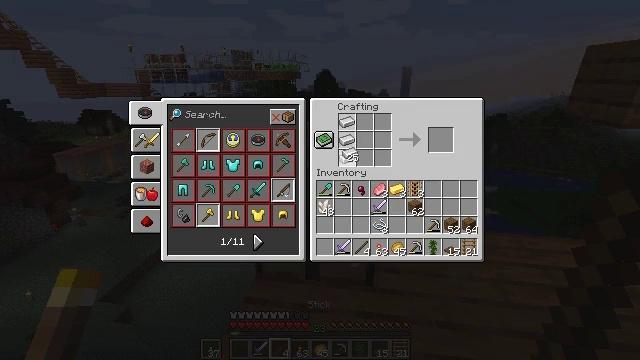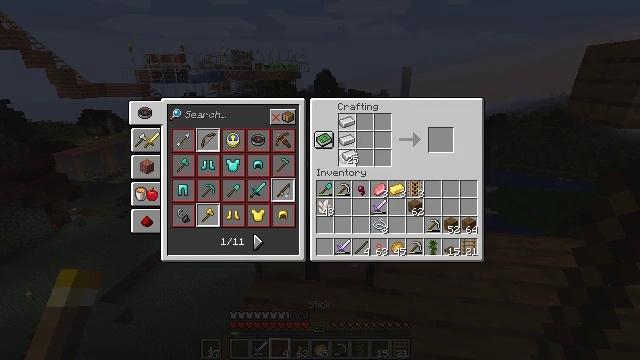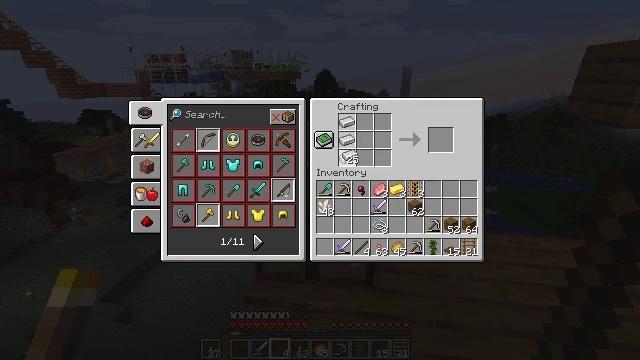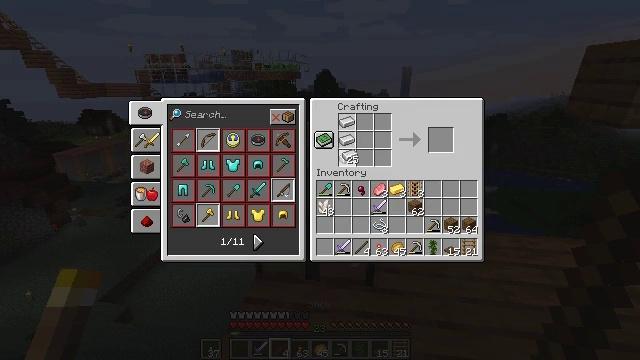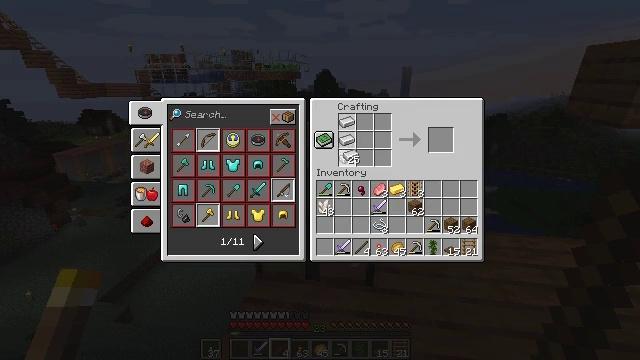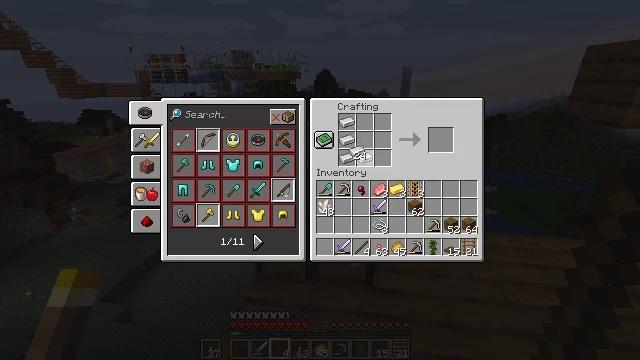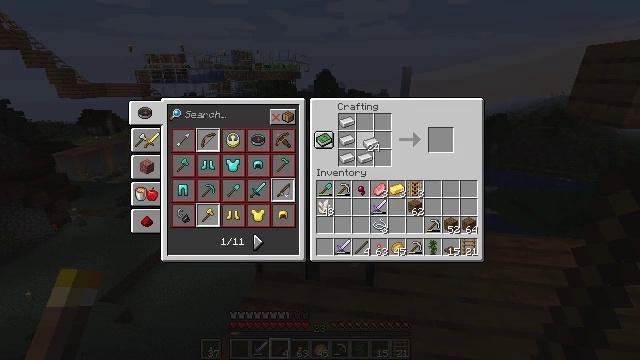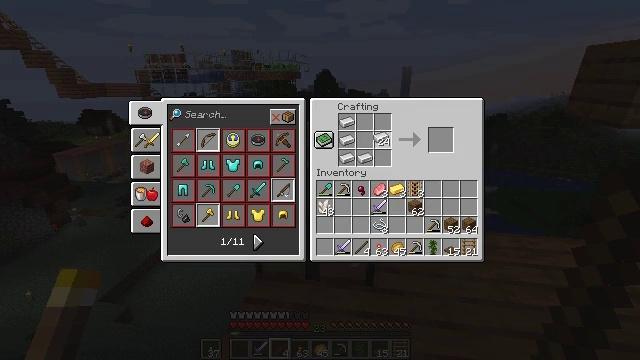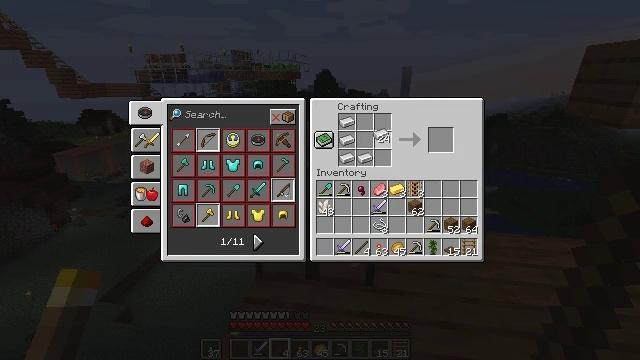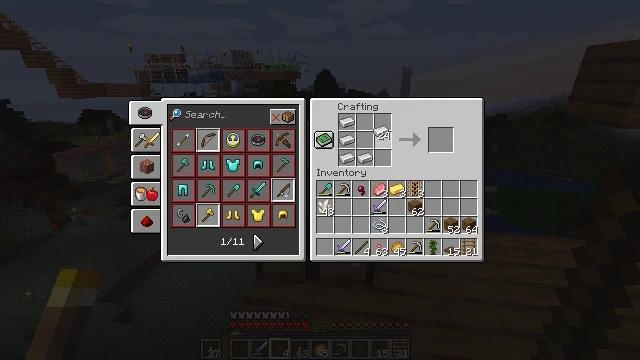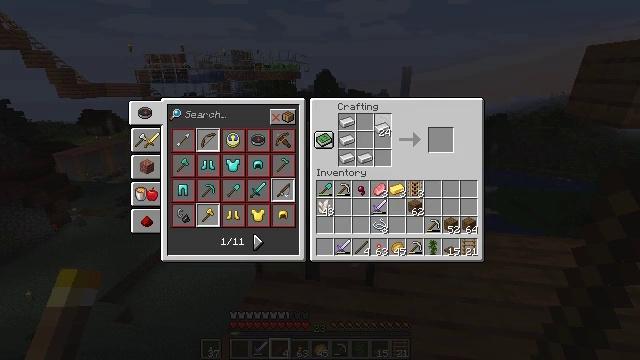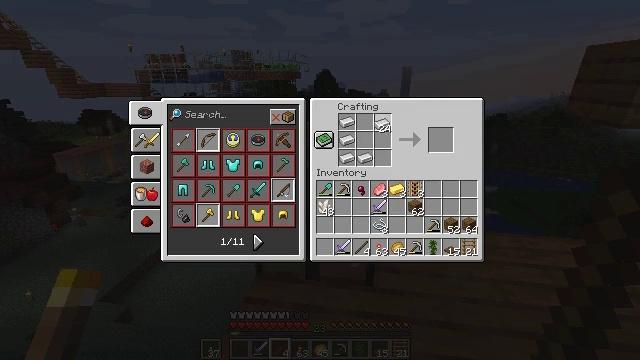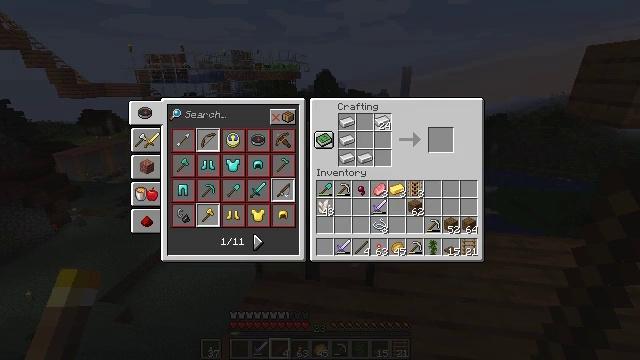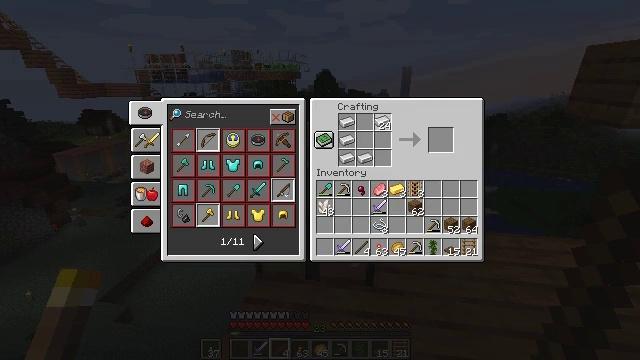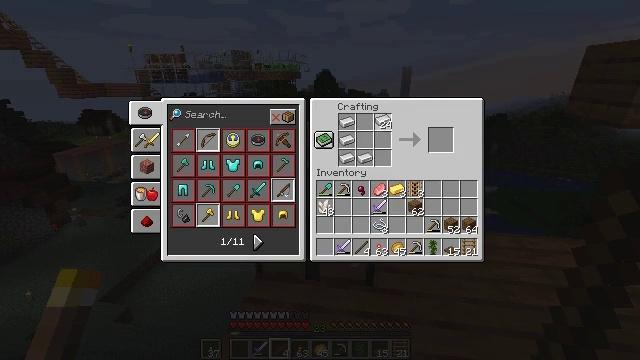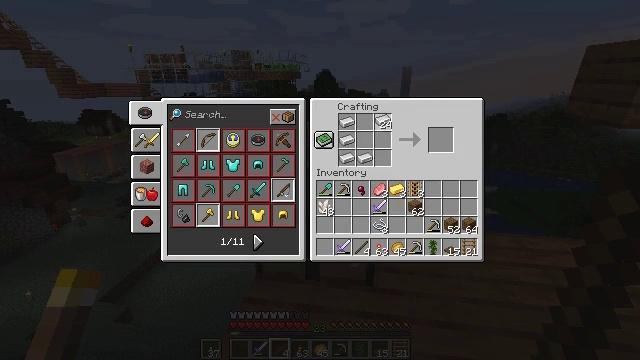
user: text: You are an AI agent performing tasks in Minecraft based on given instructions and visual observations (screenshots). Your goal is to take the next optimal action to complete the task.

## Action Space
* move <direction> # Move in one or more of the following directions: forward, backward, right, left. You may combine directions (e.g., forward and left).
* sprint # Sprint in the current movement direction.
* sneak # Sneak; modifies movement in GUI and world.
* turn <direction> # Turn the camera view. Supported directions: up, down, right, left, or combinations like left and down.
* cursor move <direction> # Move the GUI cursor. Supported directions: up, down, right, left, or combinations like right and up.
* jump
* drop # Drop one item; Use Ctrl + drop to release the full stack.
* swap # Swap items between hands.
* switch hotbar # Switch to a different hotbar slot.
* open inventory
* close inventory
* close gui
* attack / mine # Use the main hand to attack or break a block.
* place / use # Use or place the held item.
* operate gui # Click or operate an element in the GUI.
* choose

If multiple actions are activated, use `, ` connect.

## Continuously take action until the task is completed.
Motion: motion action
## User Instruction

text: Craft rails with iron ingots and a stick.
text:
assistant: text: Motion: choose
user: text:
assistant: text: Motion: choose
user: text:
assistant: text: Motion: choose
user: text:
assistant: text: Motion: choose
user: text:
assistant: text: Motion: no_op
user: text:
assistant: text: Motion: cursor move right and up
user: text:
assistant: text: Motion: cursor move right
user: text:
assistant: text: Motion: no_op
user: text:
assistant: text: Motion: no_op
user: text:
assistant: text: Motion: no_op
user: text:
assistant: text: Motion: no_op
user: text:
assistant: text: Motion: no_op
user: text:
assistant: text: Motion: no_op
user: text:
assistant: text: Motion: no_op
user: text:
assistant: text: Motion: no_op
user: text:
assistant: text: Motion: no_op
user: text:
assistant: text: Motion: choose
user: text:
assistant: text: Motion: choose
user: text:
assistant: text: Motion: cursor move down, choose
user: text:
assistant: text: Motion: choose
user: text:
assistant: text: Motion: choose
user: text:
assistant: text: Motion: choose
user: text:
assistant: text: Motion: choose
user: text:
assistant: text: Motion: choose
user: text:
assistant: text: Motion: choose
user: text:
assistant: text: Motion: choose
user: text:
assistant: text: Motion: choose
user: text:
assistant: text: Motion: no_op
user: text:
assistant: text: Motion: cursor move left
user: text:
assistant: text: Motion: no_op